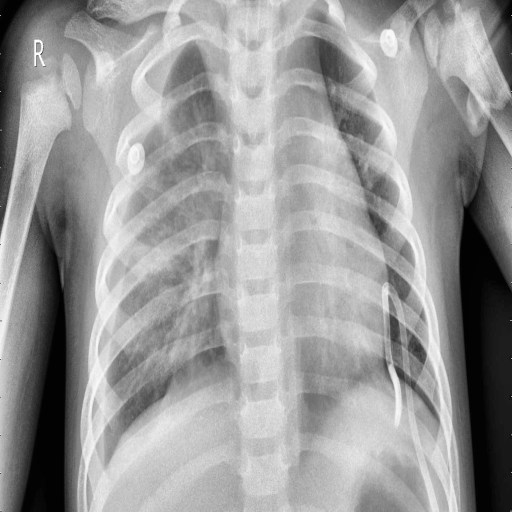
Finding: PNEUMONIA